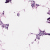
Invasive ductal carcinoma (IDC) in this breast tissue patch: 0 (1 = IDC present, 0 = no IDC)